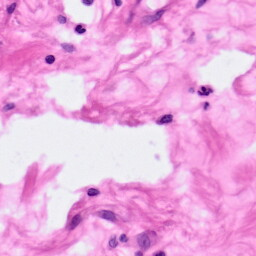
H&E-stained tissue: Pancreatic